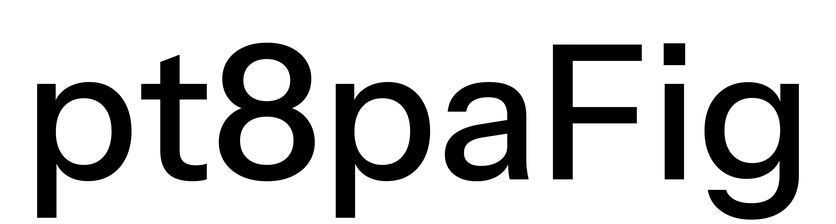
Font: InstrumentSans_Medium